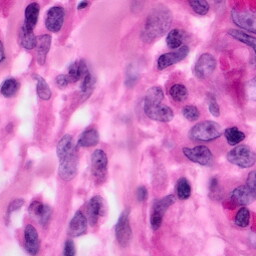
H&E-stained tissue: Pancreatic